Question: > I'm trying to add Parse API data with a tab Fragment. The ListView
is working fine and I need to add 2 filter Buttons between the
Fragment tab Buttons and the ListView. Below I attached what I'm
trying to get

MainActivity.java
'''
import android.support.design.widget.TabLayout;
import android.support.v4.app.ListFragment;
import android.support.v7.app.AppCompatActivity;
import android.support.v7.widget.Toolbar;
import android.support.v4.app.Fragment;
import android.support.v4.app.FragmentManager;
import android.support.v4.app.FragmentPagerAdapter;
import android.support.v4.view.ViewPager;
import android.os.Bundle;
import android.view.Menu;
import android.view.MenuItem;
import com.parse.Parse;
public class MainActivity extends AppCompatActivity {
/**
* The {@link android.support.v4.view.PagerAdapter} that will provide
* fragments for each of the sections. We use a
* {@link FragmentPagerAdapter} derivative, which will keep every
* loaded fragment in memory. If this becomes too memory intensive, it
* may be best to switch to a
* {@link android.support.v4.app.FragmentStatePagerAdapter}.
*/
private SectionsPagerAdapter mSectionsPagerAdapter;
/**
* The {@link ViewPager} that will host the section contents.
*/
private ViewPager mViewPager;
@Override
protected void onCreate(Bundle savedInstanceState) {
super.onCreate(savedInstanceState);
setContentView(R.layout.activity_main);
// Create the adapter that will return a fragment for each of the three
// primary sections of the activity.
mSectionsPagerAdapter = new SectionsPagerAdapter(getSupportFragmentManager());
// Set up the ViewPager with the sections adapter.
mViewPager = (ViewPager) findViewById(R.id.container);
mViewPager.setAdapter(mSectionsPagerAdapter);
TabLayout tabLayout = (TabLayout) findViewById(R.id.tabs);
tabLayout.setupWithViewPager(mViewPager);
Parse.initialize(new Parse.Configuration.Builder(this)
.applicationId("")
.server("")
.build()
);
}
@Override
public boolean onCreateOptionsMenu(Menu menu) {
// Inflate the menu; this adds items to the action bar if it is present.
getMenuInflater().inflate(R.menu.menu_main, menu);
return true;
}
@Override
public boolean onOptionsItemSelected(MenuItem item) {
// Handle action bar item clicks here. The action bar will
// automatically handle clicks on the Home/Up button, so long
// as you specify a parent activity in AndroidManifest.xml.
int id = item.getItemId();
//noinspection SimplifiableIfStatement
if (id == R.id.action_settings) {
return true;
}
return super.onOptionsItemSelected(item);
}
/**
* A {@link FragmentPagerAdapter} that returns a fragment corresponding to
* one of the sections/tabs/pages.
*/
public class SectionsPagerAdapter extends FragmentPagerAdapter {
private EventFragment eventFragment = new EventFragment();
private IndividualsFragment individualsFragment = new IndividualsFragment();
private OrganizationFragment orgFragment = new OrganizationFragment();
public SectionsPagerAdapter(FragmentManager fm) {
super(fm);
}
@Override
public Fragment getItem(int position) {
switch (position) {
case 0:
OrganizationFragment tab1= orgFragment;
return tab1;
case 1:
EventFragment tab2= eventFragment;
return tab2;
case 2:
IndividualsFragment tab3= individualsFragment;
return tab3;
}
return null ;
}
@Override
public int getCount() {
// Show 3 total pages.
return 3;
}
@Override
public CharSequence getPageTitle(int position) {
switch (position) {
case 0:
return "Directory";
case 1:
return "EVENTS";
case 2:
return "INDIVIDUALS";
}
return null;
}
}
}
'''
This is a Fragment tab.
I want to 2 Buttons between the Fragment tab Buttons and the ListView items
EventFragment.java
'''
import android.app.ListActivity;
import android.app.ListFragment;
import android.database.DataSetObserver;
import android.os.Bundle;
import android.support.v4.app.Fragment;
import android.support.v4.view.PagerAdapter;
import android.util.Log;
import android.view.LayoutInflater;
import android.view.View;
import android.view.ViewGroup;
import android.widget.Button;
import android.widget.ListAdapter;
import android.widget.ListView;
import com.parse.FindCallback;
import com.parse.ParseException;
import com.parse.ParseObject;
import com.parse.ParseQuery;
import java.util.ArrayList;
import java.util.List;
public class EventFragment
extends android.support.v4.app.ListFragment
implements FindCallback<ParseObject> {
private List<ParseObject> mOrganization = new ArrayList<ParseObject>();
@Override
public void onViewCreated(View view, Bundle b) {
super.onViewCreated(view, b);
EventAdapter adaptor = new EventAdapter(getActivity(), mOrganization);
setListAdapter(adaptor);
// This is like calling fetchList()
ParseQuery.getQuery("Event").findInBackground(this);
}
/**
* This is needed by implementing the callback on the class
**/
@Override
public void done(List<ParseObject> scoreList, ParseException e) {
if (e == null) {
Log.d("score", "Retrieved " + scoreList.size() + " Event");
mOrganization.clear();
mOrganization.addAll(scoreList);
((EventAdapter) getListAdapter()).notifyDataSetChanged();
} else {
Log.d("score", "Error: " + e.getMessage());
}
}
}
'''
this is the xml file of the ListView
'''
<?xml version="1.0" encoding="utf-8"?>
<RelativeLayout xmlns:android="http://schemas.android.com/apk/res/android"
xmlns:tools="http://schemas.android.com/tools"
android:layout_width="match_parent"
android:layout_height="match_parent"
android:paddingBottom="@dimen/activity_vertical_margin"
android:paddingLeft="@dimen/activity_horizontal_margin"
android:paddingRight="@dimen/activity_horizontal_margin"
android:paddingTop="@dimen/activity_vertical_margin"
tools:context="com.swipe.com.MainActivity">
<com.example.rihan.swip.RoundRectCornerImageView
android:id="@+id/imageView"
android:layout_gravity="center"
android:layout_height="110dp"
android:layout_width="110dp"
tools:minWidth="30dp"
tools:maxWidth="50dp"
tools:minHeight="30dp"
android:layout_alignParentTop="true"
android:layout_alignParentLeft="true"
android:layout_alignParentStart="true"
android:layout_marginLeft="14dp"
android:layout_marginStart="14dp"
android:layout_marginTop="19dp"
android:scaleType="fitXY"/>
<TextView
android:text="TextView"
android:layout_width="wrap_content"
android:layout_height="wrap_content"
android:id="@+id/organizationname"
tools:textSize="10sp"
android:textSize="10sp"
android:layout_below="@+id/idposition"
android:layout_alignLeft="@+id/idposition"
android:layout_alignStart="@+id/idposition"
android:paddingTop="10px" />
<TextView
android:id="@+id/user"
android:text="Username"
android:layout_width="wrap_content"
android:layout_height="wrap_content"
android:textStyle="bold"
android:textSize="12sp"
android:textColor="#000"
android:layout_alignBaseline="@+id/name"
android:layout_alignBottom="@+id/name"
android:layout_toRightOf="@+id/name"
android:layout_toEndOf="@+id/name"
android:paddingLeft="10dp"
android:fontFamily="sans-serif" />
<TextView
android:text="yy"
android:layout_width="wrap_content"
android:layout_height="wrap_content"
android:id="@+id/idposition"
android:textSize="10sp"
android:layout_below="@+id/name"
android:layout_alignLeft="@+id/name"
android:layout_alignStart="@+id/name" />
<TextView
android:id="@+id/name"
android:text="Name"
android:layout_width="wrap_content"
android:layout_height="wrap_content"
tools:minWidth="5dp"
android:layout_marginLeft="12dp"
android:layout_marginStart="12dp"
tools:textStyle="bold"
android:textColor="#000"
android:textSize="12sp"
android:textStyle="bold"
android:layout_alignTop="@+id/imageView"
android:layout_toRightOf="@+id/imageView"
android:layout_toEndOf="@+id/imageView"
android:layout_marginTop="13dp"
android:fontFamily="sans-serif" />
</RelativeLayout>
'''
this is activity_main.xml
'''
<?xml version="1.0" encoding="utf-8"?>
<android.support.design.widget.CoordinatorLayout xmlns:android="http://schemas.android.com/apk/res/android"
xmlns:app="http://schemas.android.com/apk/res-auto"
xmlns:tools="http://schemas.android.com/tools"
android:id="@+id/main_content"
android:layout_width="match_parent"
android:layout_height="match_parent"
android:fitsSystemWindows="true"
tools:context="com.swipe.com.MainActivity">
<android.support.v4.view.ViewPager
android:id="@+id/container"
android:layout_width="match_parent"
android:layout_height="match_parent"
app:layout_behavior="@string/appbar_scrolling_view_behavior" />
<android.support.design.widget.AppBarLayout
android:id="@+id/appbar"
android:layout_width="match_parent"
android:layout_height="wrap_content"
android:paddingTop="@dimen/appbar_padding_top"
android:theme="@style/AppTheme.AppBarOverlay">
<RelativeLayout
android:layout_width="wrap_content"
android:layout_height="wrap_content">
<Button
android:layout_height="40dp"
android:background="@drawable/nav"
android:id="@+id/button2"
android:layout_weight="1"
android:layout_width="40dp"
android:layout_alignBottom="@+id/button"
android:layout_alignParentLeft="true"
android:layout_alignParentStart="true"
tools:paddingLeft="25dp"
tools:layout_marginLeft="20dp" />
<Button
android:layout_width="40dp"
android:layout_height="40dp"
android:background="@drawable/i"
android:id="@+id/button"
android:layout_weight="1"
android:layout_alignParentTop="true"
android:layout_alignParentRight="true"
android:layout_alignParentEnd="true" />
<ImageView
app:srcCompat="@drawable/logo"
android:id="@+id/imageView2"
android:layout_weight="1"
tools:layout_marginLeft="15dp"
android:layout_width="280dp"
android:layout_alignParentTop="true"
android:layout_toLeftOf="@+id/button"
android:layout_toStartOf="@+id/button"
android:layout_height="50dp" />
</RelativeLayout>
<android.support.design.widget.TabLayout
android:id="@+id/tabs"
android:layout_width="match_parent"
android:layout_height="wrap_content" />
</android.support.design.widget.AppBarLayout>
</android.support.design.widget.CoordinatorLayout>
'''
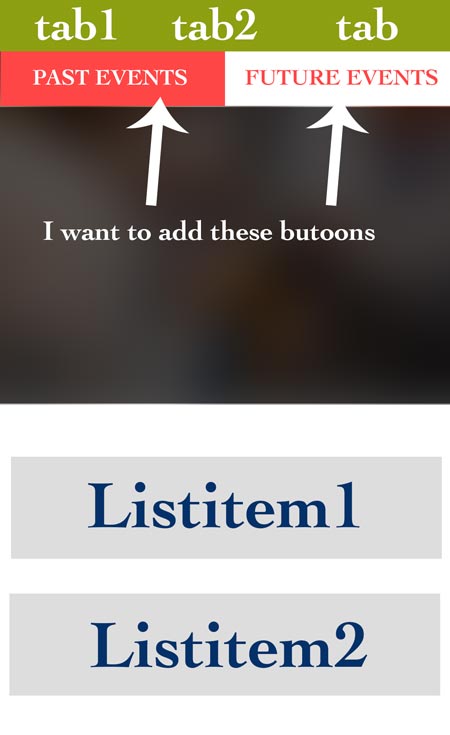
Answer: If we quote <URL>
> ListFragment has a default layout that consists of a single list view. However, if you desire, you can customize the fragment layout by returning your own view hierarchy .
And also from the documentation
> your view hierarchy contain a ListView object with the id "@android:id/list"
Let's call this '**some_list_view.xml**'
Notice '@+id/list', but '@android:id/list'
'''
<?xml version="1.0" encoding="utf-8"?>
<LinearLayout xmlns:android="http://schemas.android.com/apk/res/android"
android:orientation="vertical"
android:layout_width="match_parent"
android:layout_height="match_parent"
android:paddingLeft="8dp"
android:paddingRight="8dp">
<!-- TODO: Add your buttons here -->
<ListView android:id="@id/android:list"
android:layout_width="match_parent"
android:layout_height="match_parent"
android:layout_weight="1"/>
<TextView android:id="@id/android:empty"
android:layout_width="match_parent"
android:layout_height="match_parent"
android:text="No data"/>
</LinearLayout>
'''
---
One of your error exists in 'onViewCreated'. You have no inflater there.
Implement the other method like the documentation says.
And you don't need to find the ListView.
Use 'findViewById' to find other views.
For example,
'''
@Override
public View onCreateView(LayoutInflater inflater, ViewGroup container, Bundle savedInstanceState) {
return inflater.inflate(R.layout.some_list_view, parent, false);
}
@Override
public void onViewCreated(View view, Bundle b) {
super.onViewCreated(view, b);
// Button filter1 = (Button) view.findViewById(...);
// filter1.setOnClickListener....
EventAdapter adaptor = new EventAdapter(getActivity(), mOrganization);
setListAdapter(adaptor);
// This is like calling fetchList()
ParseQuery.getQuery("Event").findInBackground(this);
}
@Override
public void done(List<ParseObject> scoreList, ParseException e) {
if (e == null) {
...
}
}
'''
---
'getListView()' already will return you your ListView, therefore, notice I didn't need to find it. But if you did, this is how.
'''
(ListView) view.findViewById(android.R.id.list);
'''
So, that's just a matter of making an XML file with that mentioned ID value set to a ListView like shown above.